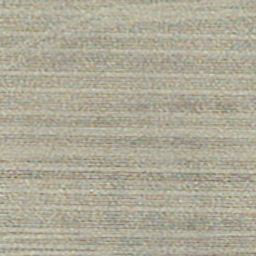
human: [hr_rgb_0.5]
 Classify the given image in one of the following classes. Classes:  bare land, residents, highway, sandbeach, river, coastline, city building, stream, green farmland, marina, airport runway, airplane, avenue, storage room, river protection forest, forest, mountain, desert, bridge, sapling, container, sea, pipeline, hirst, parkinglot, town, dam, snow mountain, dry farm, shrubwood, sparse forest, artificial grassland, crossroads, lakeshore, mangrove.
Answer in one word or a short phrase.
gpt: dry farm